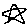
Label: star